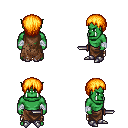
a pixel art fantasy rpg character, male body template, orc, green skin, brown tattered cape, robe skirt, light blonde plain hairstyle, white cloth bandages, metal boots, dagger, four views (front, back, left, right), 2x2 character sprite sheet, small pixel art, hard edges, no anti-aliasing